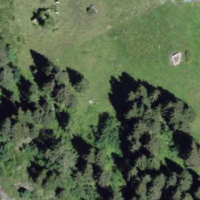
EUNIS habitat code: 44
Species observed at this site:
Rumex alpinus